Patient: sex M, age 45
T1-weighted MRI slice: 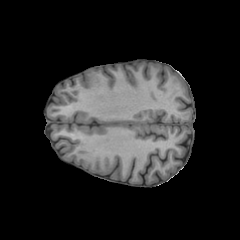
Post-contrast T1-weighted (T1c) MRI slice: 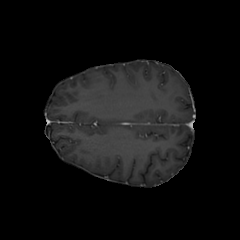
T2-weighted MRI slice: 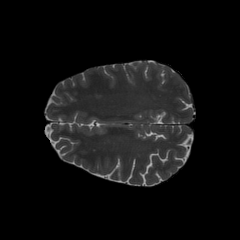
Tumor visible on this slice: no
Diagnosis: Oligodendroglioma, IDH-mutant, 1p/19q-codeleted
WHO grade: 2